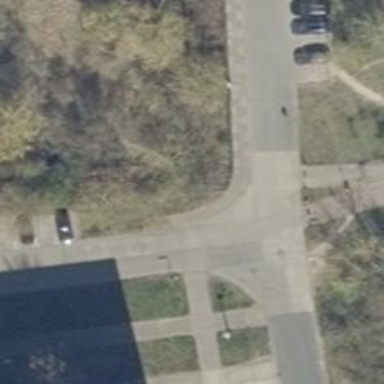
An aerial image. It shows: Unmarked crossing on the road.